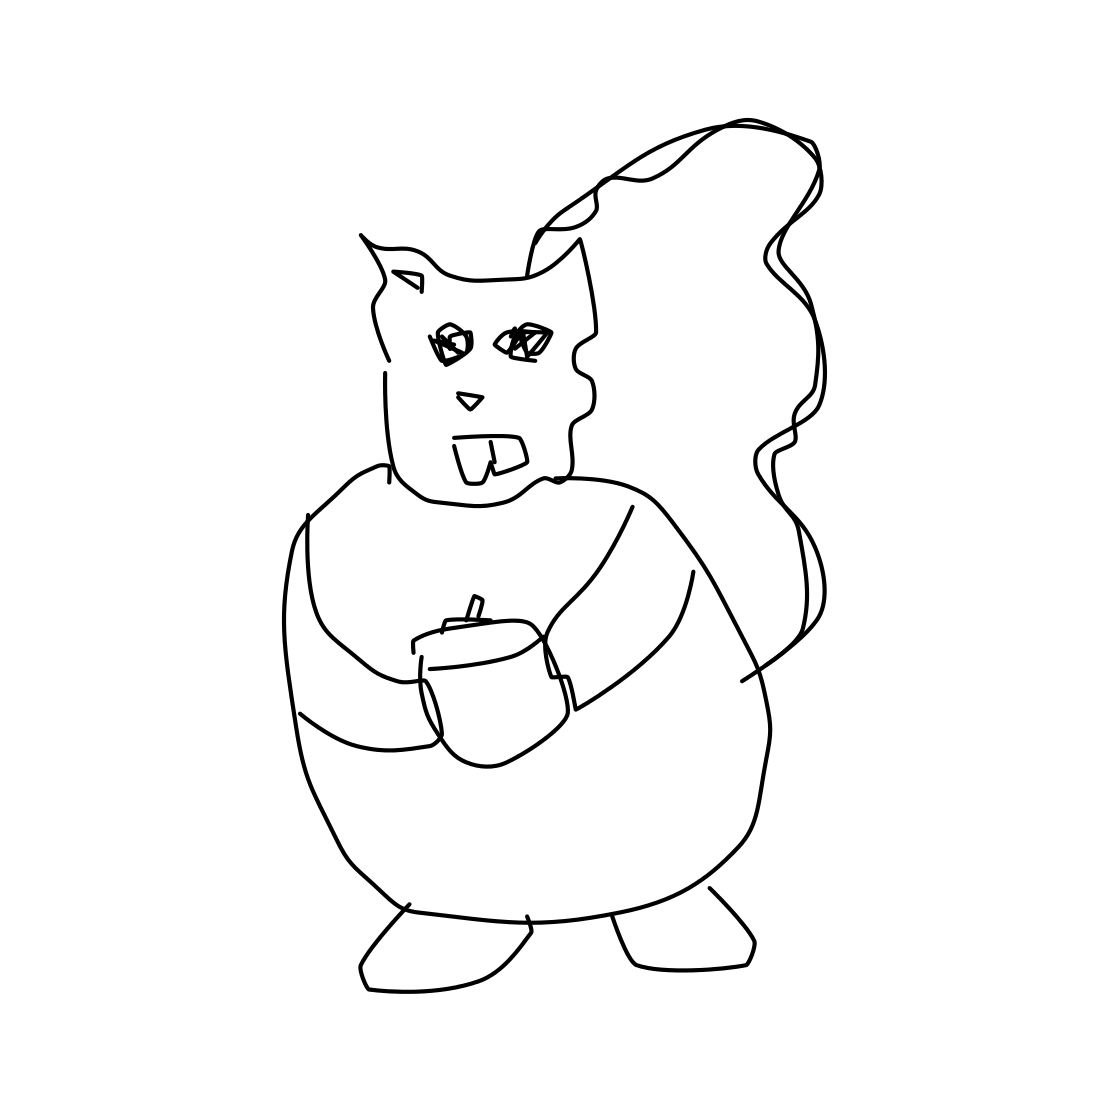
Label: squirrel